Question: I have set the contentSize of the UIScrollView as follows:
'''
self.scrollView.contentSize = CGSizeMake(320,800);
'''
But as you can see in the image below it still displays one last line under the UITabbar. Why?
I am using iOS 7.
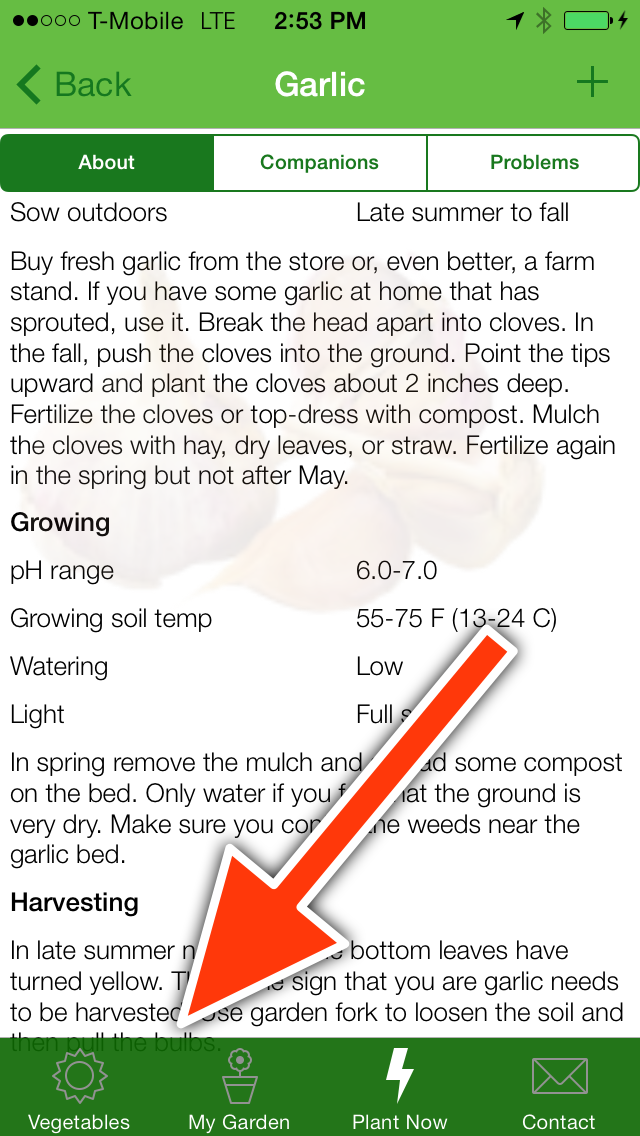
Answer: The scrollView's 'contentSize' refers to the size of the content that can be scrolled through. For example you could have a 'contentSize' height of 2000 px, because you have 2000 px worth of content to scroll through.
Your 'contentSize' is not the problem; you indeed want it to be 800 (I'm assuming that's the height of all your text and graphics, not including the tab bar at the bottom.) What you want to change is the actual size of the scrollView object itself. Then the scrollView will be the correct height (something like 'scrnHeight - tabBarHeight') but the 'contentSize' will still reflect the size of the (the stuff the scrollView).
'''
[self.scrollView setFrame:CGRectMake(self.scrollView.frame.origin.x,
self.scrollView.frame.origin.Y, 320, scrnHeight - tabBarHeight)];
self.scrollView.contentSize = CGSizeMake(320, 800);
'''
And then you should be all set. Now it's possible that 800 isn't actually the number you want; the number you want is the exact height from the top of the scrollview to the very botom of that text at the bottom. But this is the idea :)